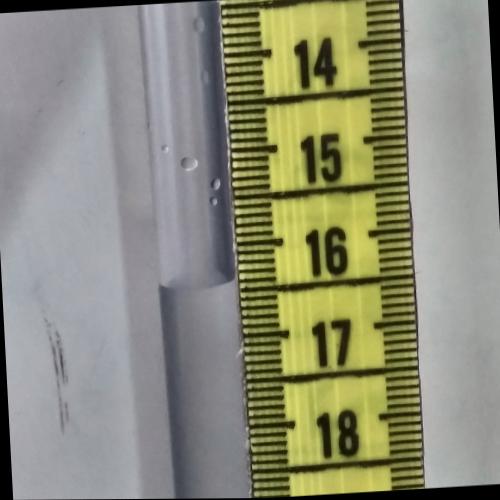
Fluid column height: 16.4 cm